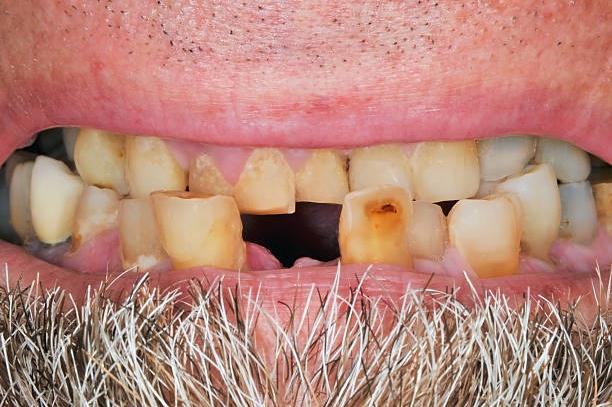
Condition: Calculus